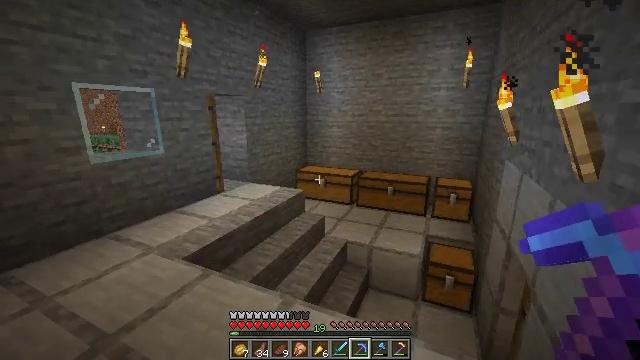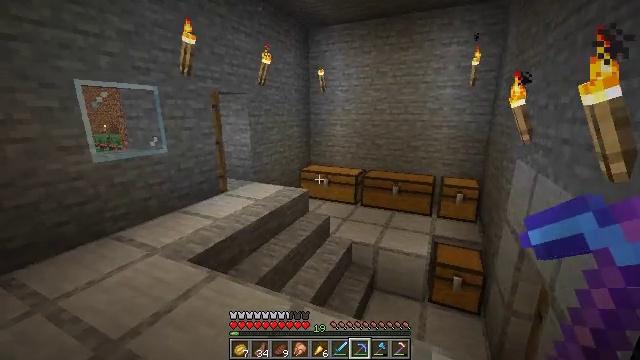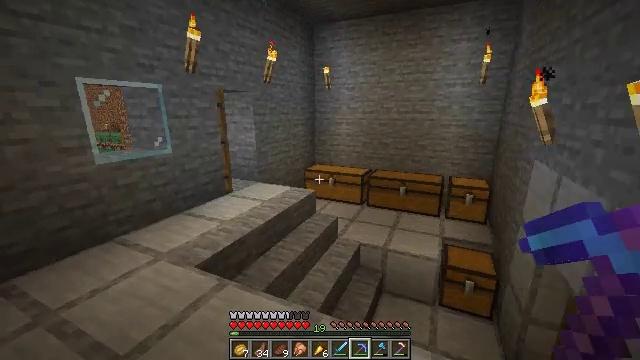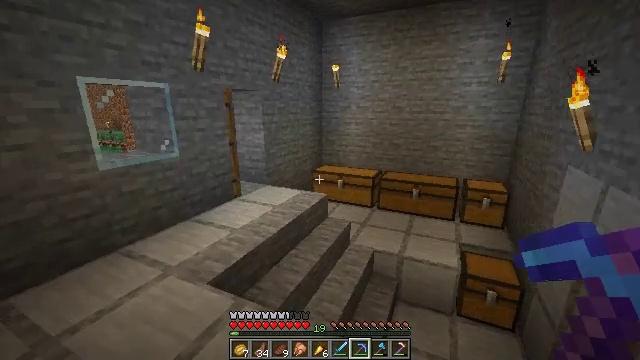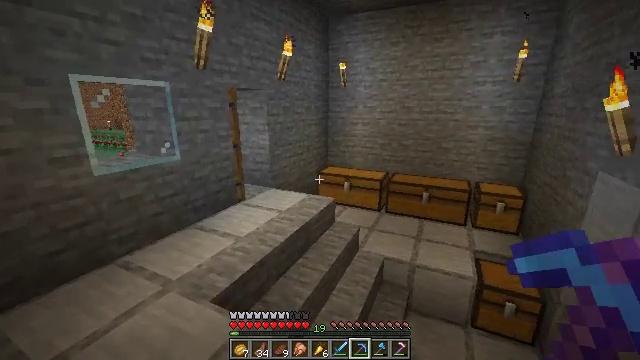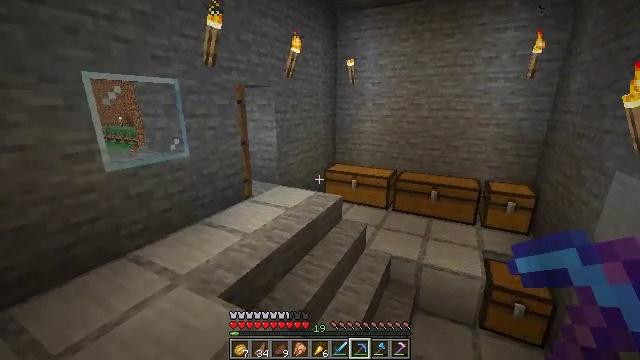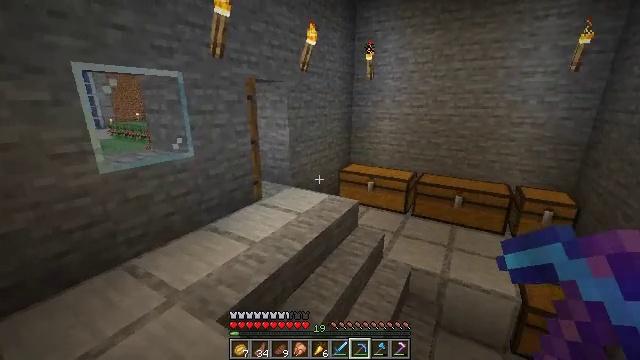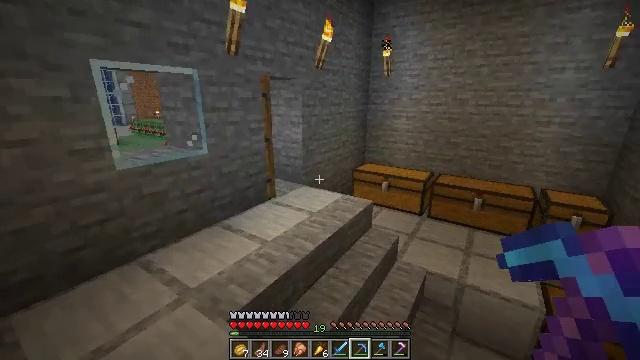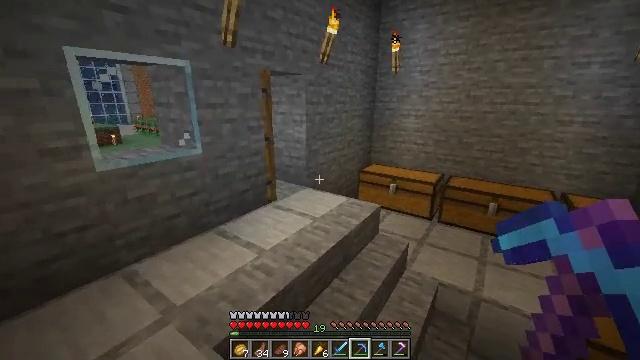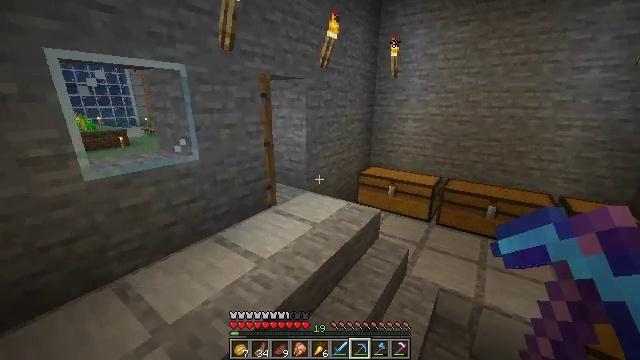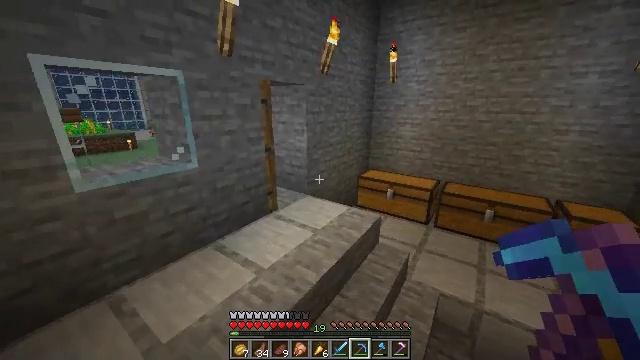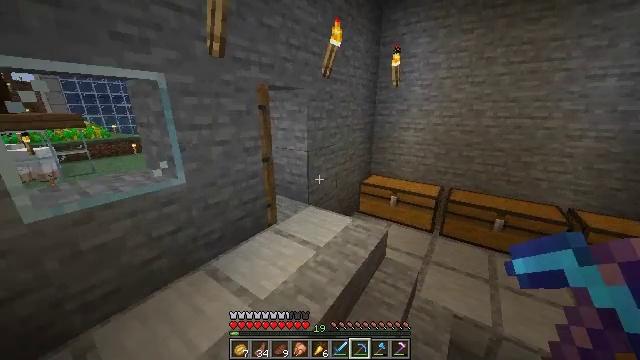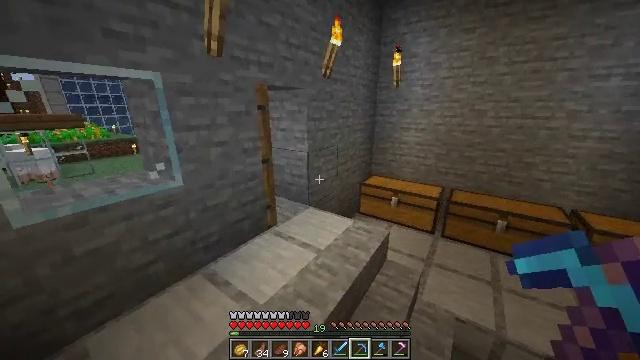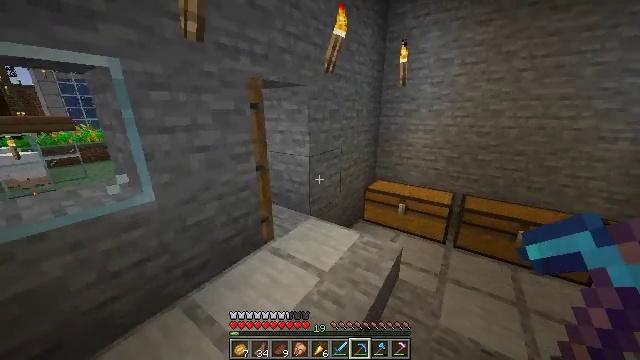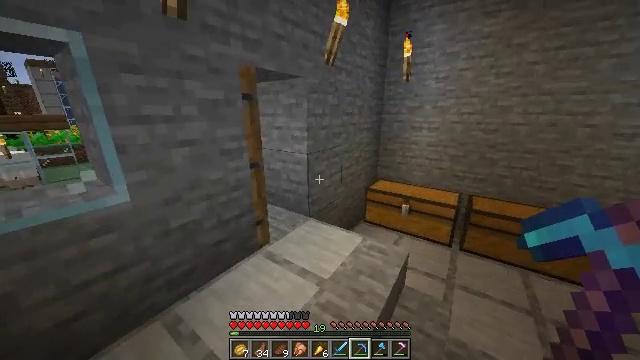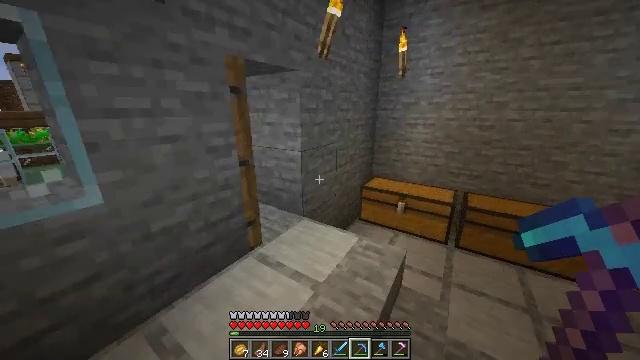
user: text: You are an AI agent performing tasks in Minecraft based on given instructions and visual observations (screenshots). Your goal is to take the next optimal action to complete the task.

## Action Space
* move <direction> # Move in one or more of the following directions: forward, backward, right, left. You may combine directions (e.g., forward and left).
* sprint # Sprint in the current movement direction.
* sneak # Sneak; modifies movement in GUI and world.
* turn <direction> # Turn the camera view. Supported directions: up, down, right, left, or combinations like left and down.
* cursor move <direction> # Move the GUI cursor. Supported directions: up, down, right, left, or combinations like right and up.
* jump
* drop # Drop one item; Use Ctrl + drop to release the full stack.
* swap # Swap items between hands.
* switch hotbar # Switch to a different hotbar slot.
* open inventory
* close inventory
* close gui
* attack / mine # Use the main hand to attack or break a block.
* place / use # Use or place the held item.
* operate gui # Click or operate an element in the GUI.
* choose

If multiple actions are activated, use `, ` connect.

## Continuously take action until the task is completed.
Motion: motion action
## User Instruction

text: Get wheat from the farmland.
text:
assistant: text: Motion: move forward and move left
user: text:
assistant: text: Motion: move forward and move left
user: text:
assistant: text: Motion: move forward and move left
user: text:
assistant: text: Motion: move forward
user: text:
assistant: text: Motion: move forward, turn left
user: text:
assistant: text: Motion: move forward, turn left
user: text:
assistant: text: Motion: move forward, turn left
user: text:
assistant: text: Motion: move forward, sprint, turn left
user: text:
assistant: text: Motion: move forward, sprint
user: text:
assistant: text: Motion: move forward, sprint
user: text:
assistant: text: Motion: move forward, sprint
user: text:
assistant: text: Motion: move forward, sprint
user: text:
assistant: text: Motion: move forward
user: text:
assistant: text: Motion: move forward
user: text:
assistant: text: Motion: move forward, turn right
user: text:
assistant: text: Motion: move forward, turn right and down
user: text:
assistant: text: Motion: move forward, turn right and down
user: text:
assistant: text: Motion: move forward, turn right and down
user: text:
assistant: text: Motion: move forward, turn right and down
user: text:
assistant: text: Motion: move forward, turn right and down
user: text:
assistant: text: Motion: turn right and down
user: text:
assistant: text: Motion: turn right
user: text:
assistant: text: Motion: no_op
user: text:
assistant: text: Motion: no_op
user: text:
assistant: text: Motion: turn left
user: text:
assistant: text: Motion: turn left
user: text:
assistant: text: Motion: turn left and up
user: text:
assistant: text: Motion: turn left
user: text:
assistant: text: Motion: turn left
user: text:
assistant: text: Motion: use / place